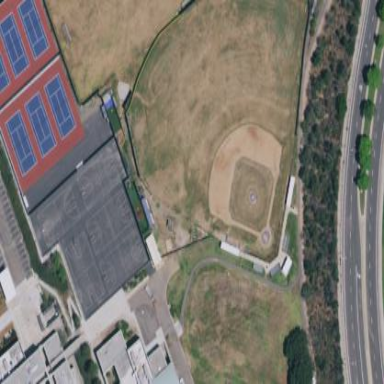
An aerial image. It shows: Baseball pitch for leisure land.